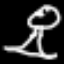
Label: angel